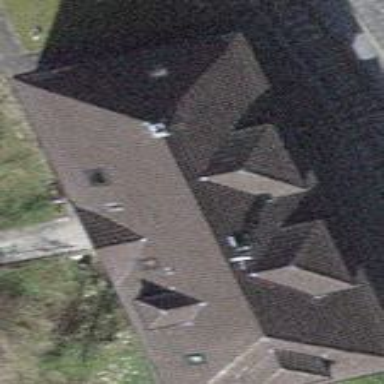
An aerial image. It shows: Hipped-roof building with apartments.